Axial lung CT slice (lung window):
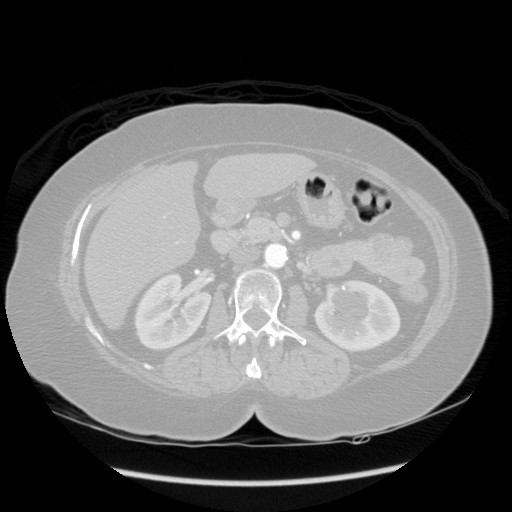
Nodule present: no